Question: The Sass and JS files all get compiled correctly when I 'rake assets:precompile' for production, I can see them in the public/assets folder. The filenames match the compiled files in the public/assets folder. Everything works fine on Dev, just like all of the other SO questions I came up with.

This is my original
'''
@import 'materialize/components/_color';
@import 'materialize/components/variables';
@import 'materialize';
@import url(https://fonts.googleapis.com/icon?family=Material+Icons);
.icon-block {
padding: 0 15px;
}
.icon-block .material-icons {
font-size: inherit;
}
'''
and original
'''
//= require jquery
//= require jquery_ujs
//= require turbolinks
//= require materialize-sprockets
//= require_tree .
'''
I'm on Windows for development, deploying to a Ubuntu server for production. New to Rails, but I want to do it right!
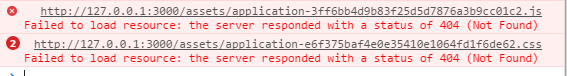
Answer: I set 'config.serve_static_files = true' in config/environments/production.rb and that fixed it. I'll probably have to fiddle with that to get it to work with what will likely be an NGINX server later, but it works locally.